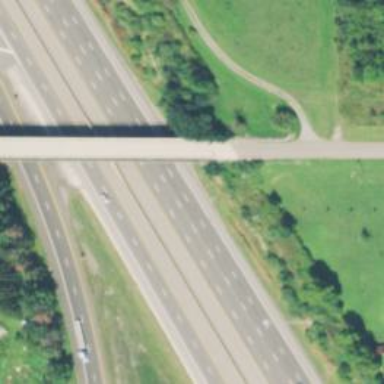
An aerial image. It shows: View of motorway.